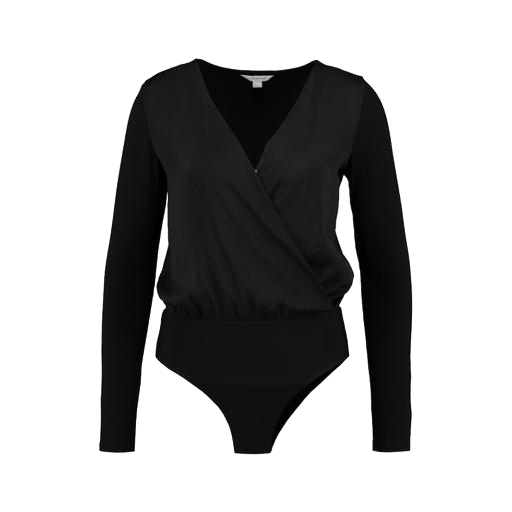
black plunge bodysuit, black mira cape-effect bodysuit, black long-sleeved wrap top, white background